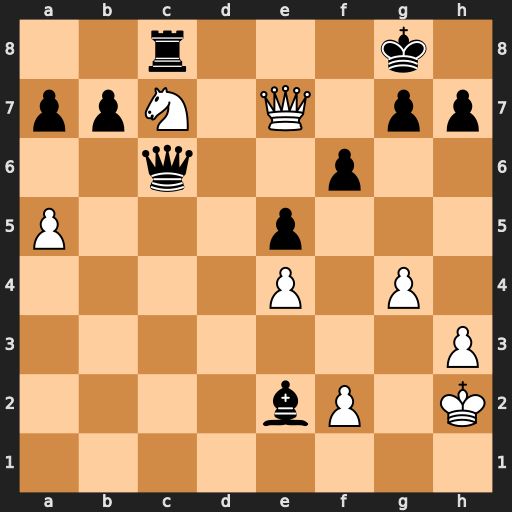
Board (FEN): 2r3k1/ppN1Q1pp/2q2p2/P3p3/4P1P1/7P/4bP1K/8
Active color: w
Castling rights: -
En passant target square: -
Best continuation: Ne6 Qxe6 Qxe6+